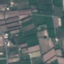
Land use / land cover class: PermanentCrop